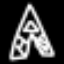
Label: The Eiffel Tower